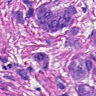
Metastatic tissue present: yes